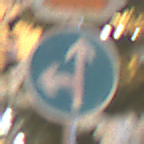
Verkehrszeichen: VorgeschriebeneFahrtrichtungGeradeausOderLinks
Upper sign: Stop
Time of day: Night
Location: Outdoor (Urban)
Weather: Overcast
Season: Winter
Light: Artificial